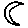
Label: moon